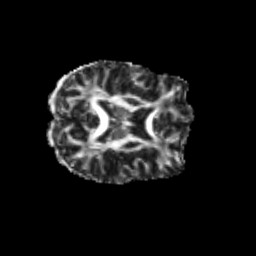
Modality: FA
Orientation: axial
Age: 31
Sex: female
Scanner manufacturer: siemens
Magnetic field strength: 3 T
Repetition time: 3.5 s
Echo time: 0.104 s